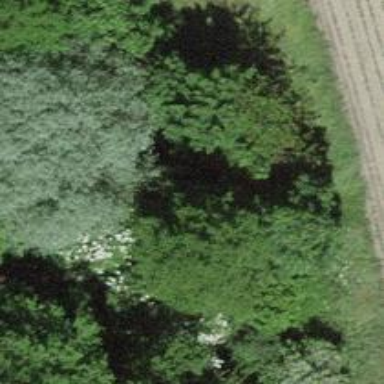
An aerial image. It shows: Compacted path.